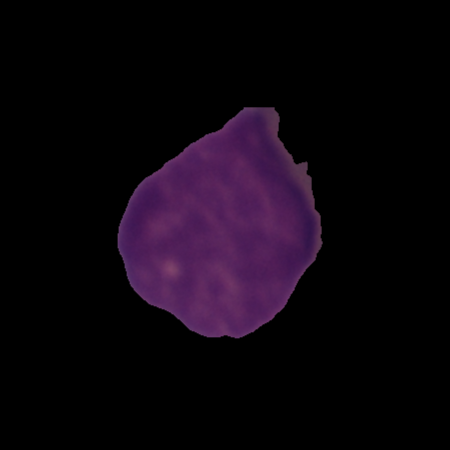
Label: cancer